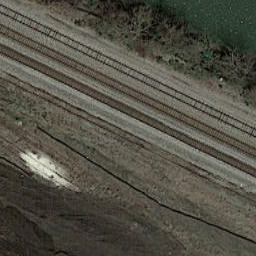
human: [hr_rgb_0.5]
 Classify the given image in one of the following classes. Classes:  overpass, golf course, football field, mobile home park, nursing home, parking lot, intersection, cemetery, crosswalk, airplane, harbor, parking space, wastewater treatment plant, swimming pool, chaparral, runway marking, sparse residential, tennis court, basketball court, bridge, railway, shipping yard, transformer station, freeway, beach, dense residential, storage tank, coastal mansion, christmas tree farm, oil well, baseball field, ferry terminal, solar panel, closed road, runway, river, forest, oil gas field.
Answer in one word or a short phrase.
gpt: railway